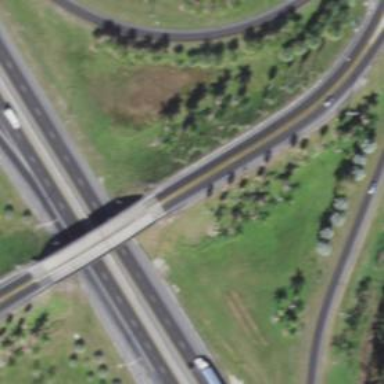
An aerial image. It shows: Bridge on motorway link.